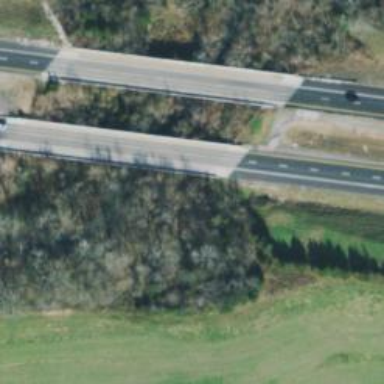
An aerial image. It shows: Motorway bridge.